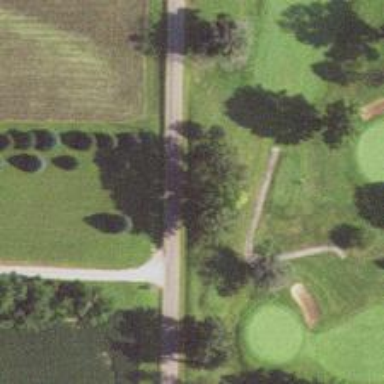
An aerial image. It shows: Path for both roads and golfers.